Interaction volume radius: 5 \u00c5
Interaction volume height: 35 \u00c5
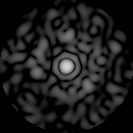
Disorder parameter: 0.8823